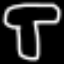
Label: mushroom